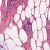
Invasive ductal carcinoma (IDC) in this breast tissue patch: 0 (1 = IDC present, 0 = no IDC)